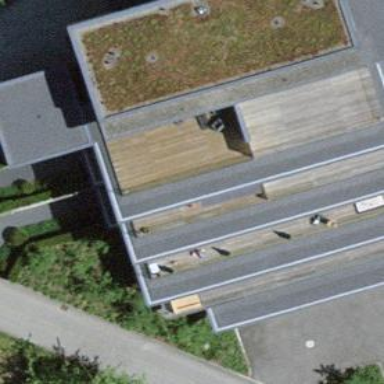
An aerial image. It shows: Residential building.